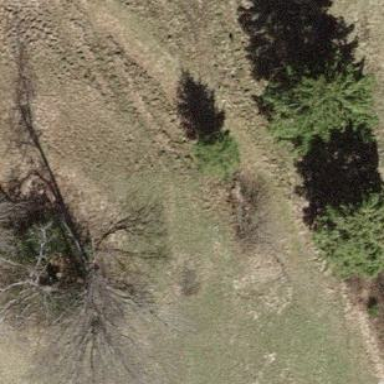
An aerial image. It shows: Evergreen needle-leaved tree.